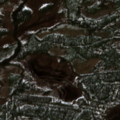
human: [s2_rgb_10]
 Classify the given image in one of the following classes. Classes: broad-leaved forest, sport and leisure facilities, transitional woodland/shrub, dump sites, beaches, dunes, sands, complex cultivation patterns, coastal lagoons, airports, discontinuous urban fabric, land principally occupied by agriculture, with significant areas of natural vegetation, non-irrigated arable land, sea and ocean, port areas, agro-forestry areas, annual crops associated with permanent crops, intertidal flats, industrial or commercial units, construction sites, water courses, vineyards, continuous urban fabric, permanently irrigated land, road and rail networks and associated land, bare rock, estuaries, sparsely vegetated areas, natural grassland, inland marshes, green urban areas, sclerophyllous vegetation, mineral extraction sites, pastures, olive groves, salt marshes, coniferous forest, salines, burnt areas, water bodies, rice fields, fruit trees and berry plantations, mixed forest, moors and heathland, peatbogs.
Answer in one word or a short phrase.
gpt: coniferous forest, transitional woodland/shrub, peatbogs